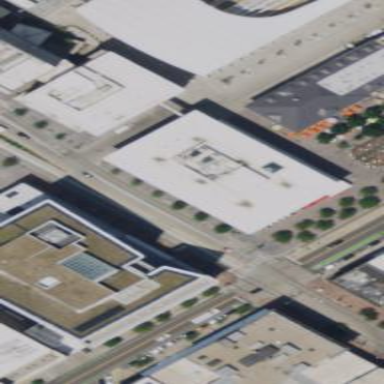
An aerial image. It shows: Part of building is shown in the image.